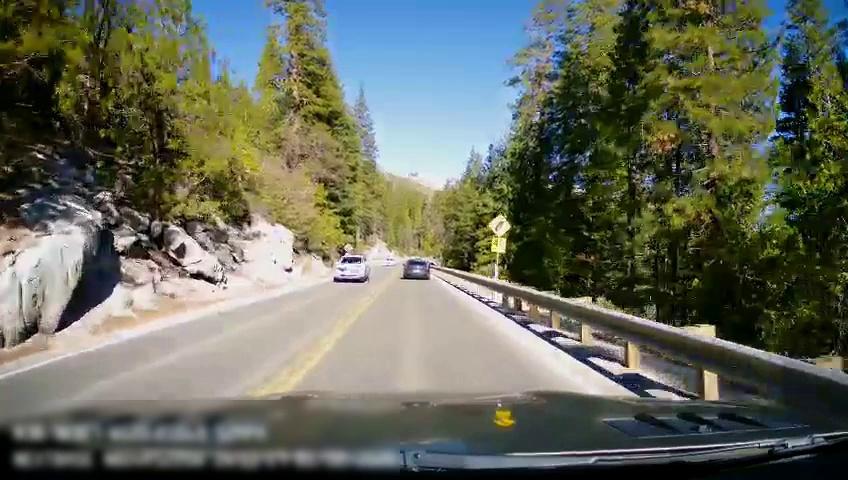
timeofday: Day
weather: Sunny
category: Drivable Space
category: Vehicles | Car
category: Vehicles | Car
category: Lanes | Opposite Lane
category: Lanes | Opposite Lane
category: Lanes | Current Lane
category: Traffic | Signs
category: Traffic | Signs